Question: Where to find more info?
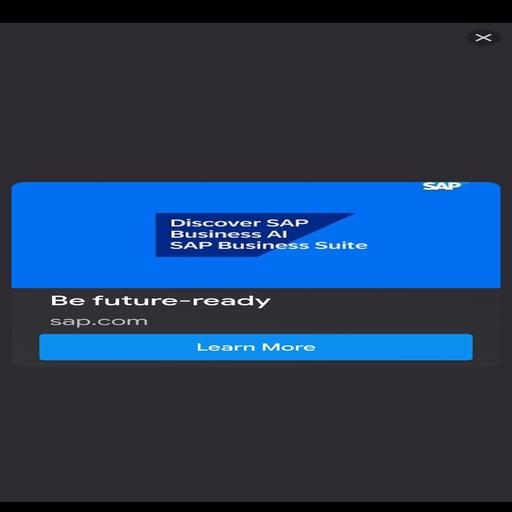
Answer: sap.com